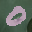
Label: 0